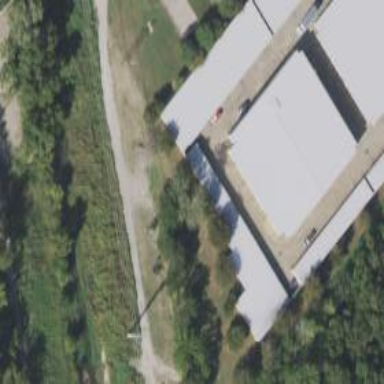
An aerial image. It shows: Warehouse.